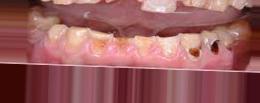
Condition: Caries